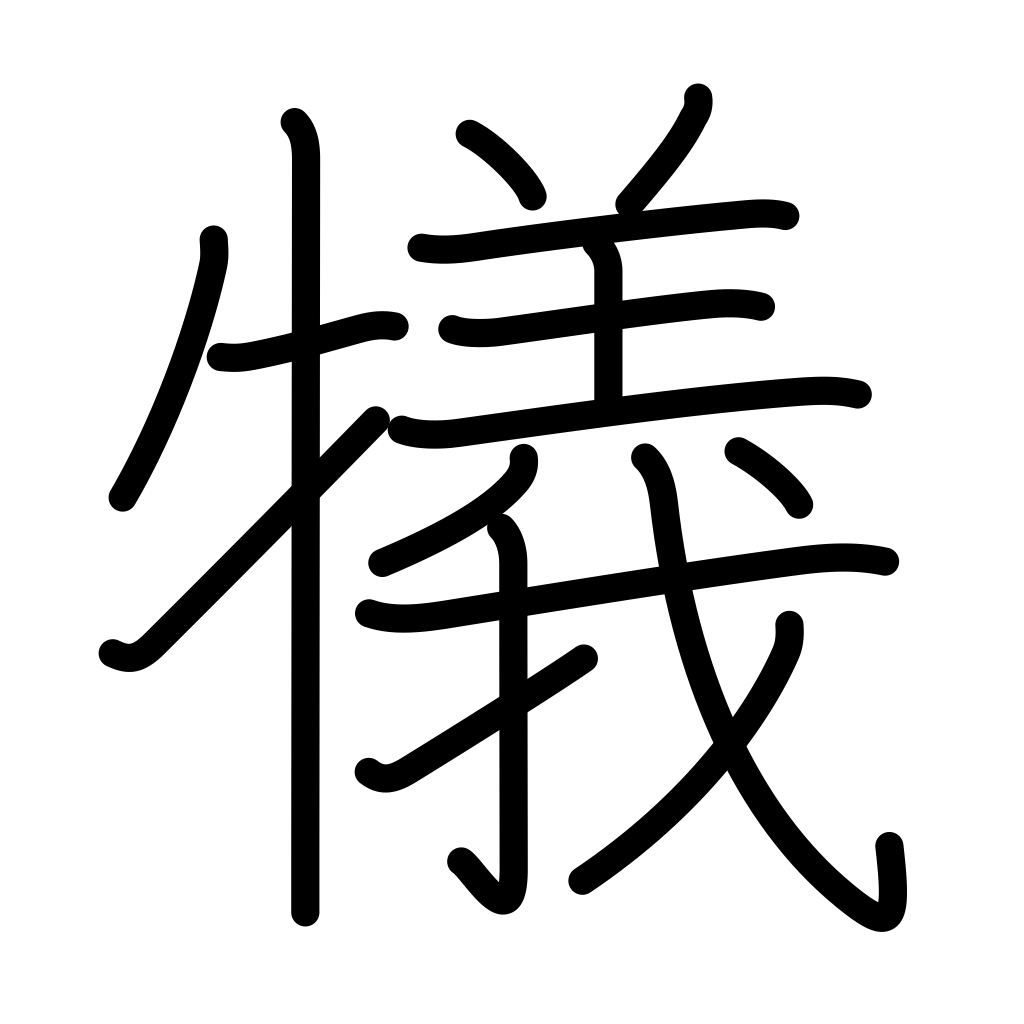
Meaning: sacrifice